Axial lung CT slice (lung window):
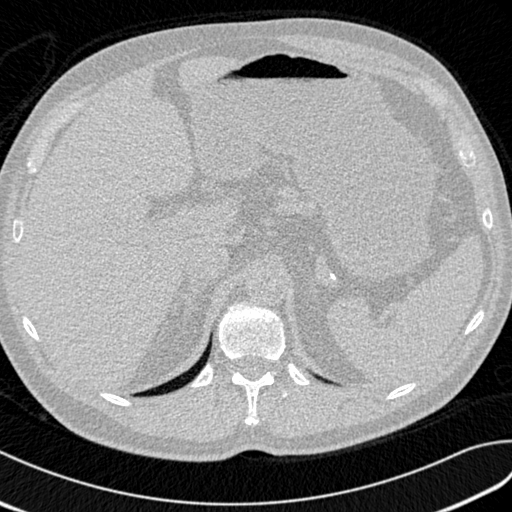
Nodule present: no